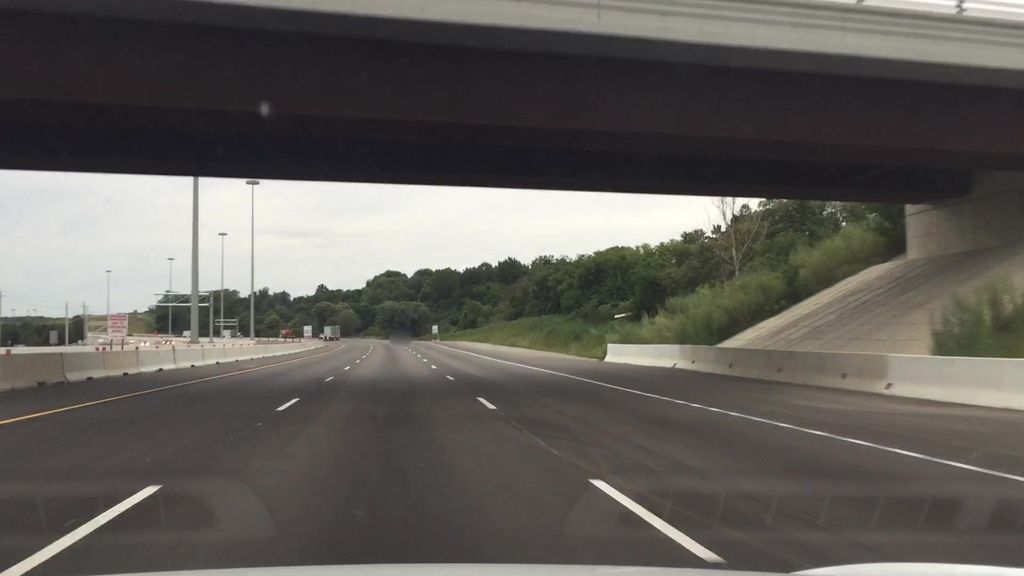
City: kitchener-waterloo